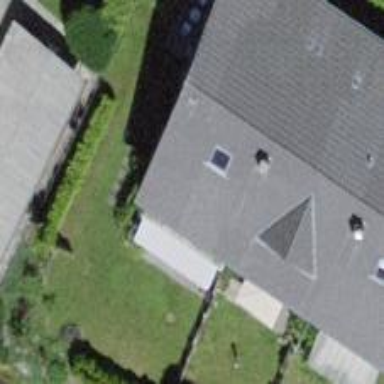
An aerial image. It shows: Building with gabled roof oriented across.